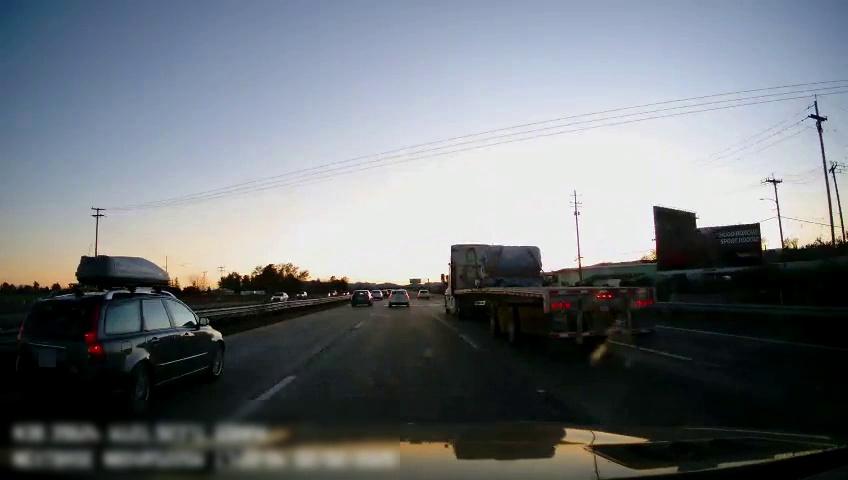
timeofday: Day
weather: Sunny
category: Drivable Space
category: Vehicles | Car
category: Vehicles | Car
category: Vehicles | SUV
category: Vehicles | Car
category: Vehicles | Car
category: Vehicles | SUV
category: Vehicles | Car
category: Vehicles | Truck
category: Lanes | Current Lane
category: Lanes | Alternate Lane
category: Lanes | Alternate Lane
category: Lanes | Alternate Lane
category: Traffic | Signs